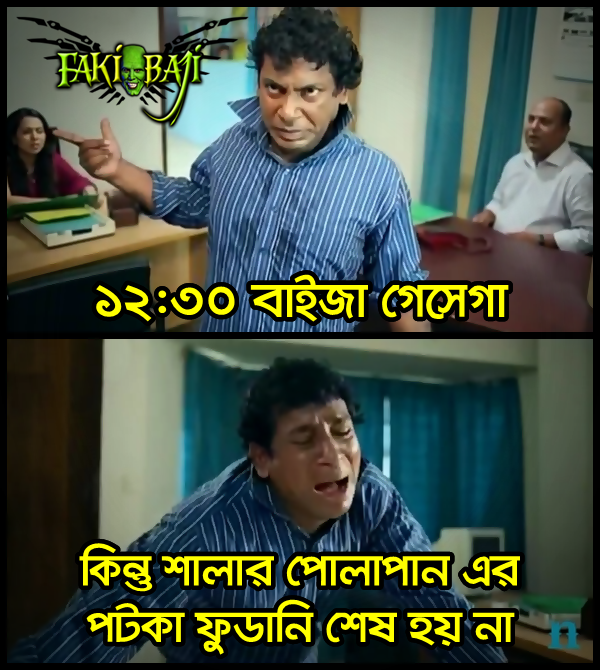
Caption: ১২ঃ৩০ বাইজা গেসেগা কিন্তু শালার পোলাপান এর পটকা ফুডানি শেষ হয় না
Label: non-hate